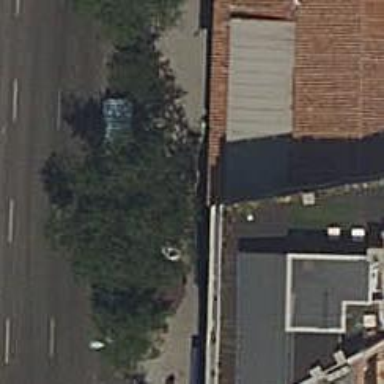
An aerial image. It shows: Restaurant.